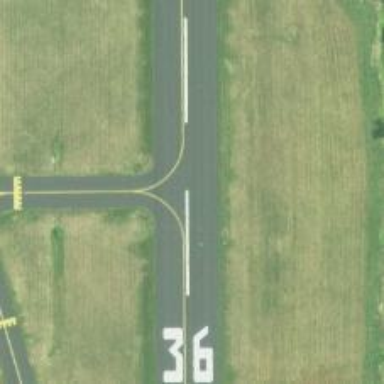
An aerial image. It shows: Runway surface made of asphalt at airport.